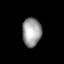
Tissue: lung
Cell type: Endothelial cells
Senescence score: 0.5619
Nuclear area (px): 536
Mean DAPI intensity: 156.026